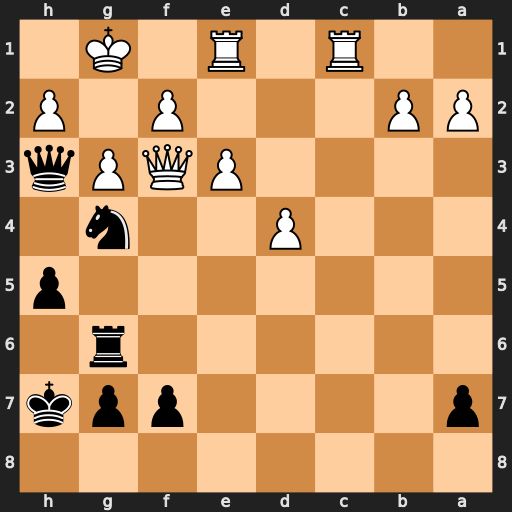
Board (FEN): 8/p4ppk/6r1/7p/3P2n1/4PQPq/PP3P1P/2R1R1K1
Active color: b
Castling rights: -
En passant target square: -
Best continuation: Qxh2+ Kf1 Rf6